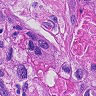
Metastatic tissue present: yes